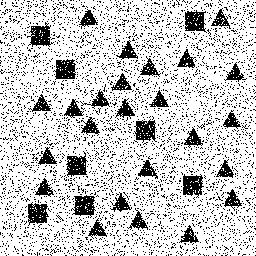
Squares: 8
Triangles: 24
Stars: 0
Total shapes: 32